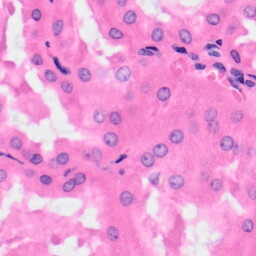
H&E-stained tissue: Kidney